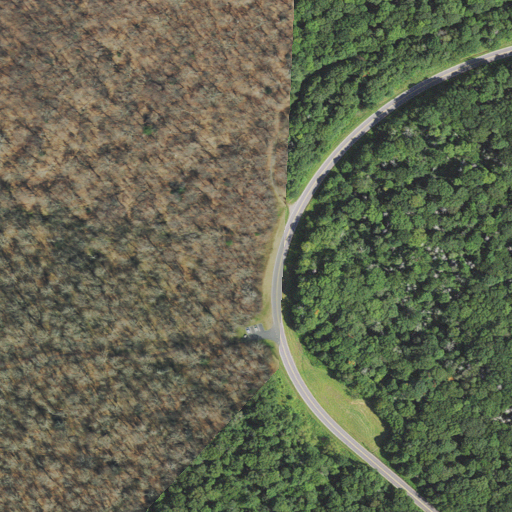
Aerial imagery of gap in North Carolina named Mud Gap containing mixed forest, deciduous forest, open development, medium intensity development, and low intensity development